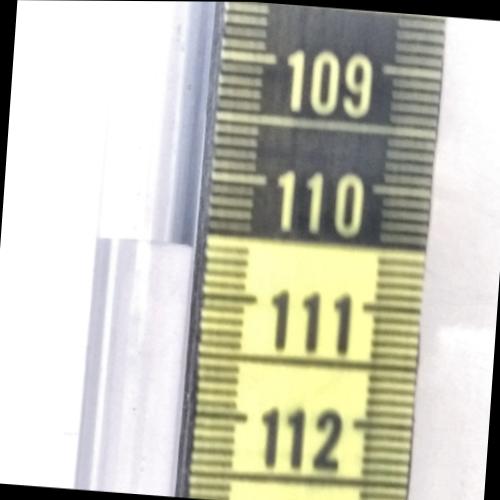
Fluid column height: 110.6 cm